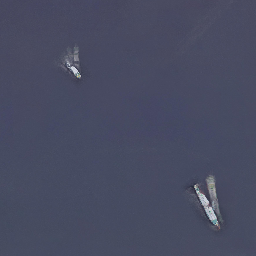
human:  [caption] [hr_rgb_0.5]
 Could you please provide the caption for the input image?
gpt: Two small white boats floated quietly on the water

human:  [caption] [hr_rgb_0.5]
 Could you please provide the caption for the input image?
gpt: Two small white boats floated quietly on the water.

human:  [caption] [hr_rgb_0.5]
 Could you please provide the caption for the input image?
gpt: Two white boats were floating quietly on the water.

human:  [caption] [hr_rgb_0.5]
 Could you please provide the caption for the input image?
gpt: Two white boats floated quietly on the water.

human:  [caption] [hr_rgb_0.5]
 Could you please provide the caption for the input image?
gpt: Two small white boats sailed quietly on the water.